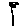
Label: flower